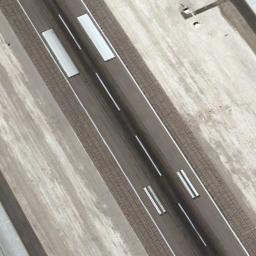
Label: runway